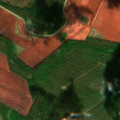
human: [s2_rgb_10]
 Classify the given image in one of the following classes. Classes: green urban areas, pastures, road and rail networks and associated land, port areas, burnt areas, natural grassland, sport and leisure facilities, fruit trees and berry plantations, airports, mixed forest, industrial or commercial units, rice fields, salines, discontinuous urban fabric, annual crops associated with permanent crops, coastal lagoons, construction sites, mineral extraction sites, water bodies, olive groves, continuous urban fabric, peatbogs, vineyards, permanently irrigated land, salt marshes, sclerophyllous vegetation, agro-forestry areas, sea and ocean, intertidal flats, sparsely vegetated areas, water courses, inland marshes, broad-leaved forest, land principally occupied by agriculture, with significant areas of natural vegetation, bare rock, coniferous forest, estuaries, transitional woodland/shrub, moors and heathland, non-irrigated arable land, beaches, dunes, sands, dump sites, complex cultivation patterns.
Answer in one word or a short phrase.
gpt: coniferous forest, mixed forest, transitional woodland/shrub, peatbogs